Interaction volume radius: 10 \u00c5
Interaction volume height: 20 \u00c5
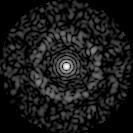
Disorder parameter: 0.8425